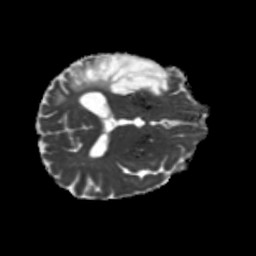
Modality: MD
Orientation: axial
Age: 56
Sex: male
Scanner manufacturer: siemens
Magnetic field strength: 3 T
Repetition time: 5.25 s
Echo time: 0.08 s